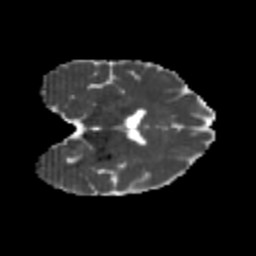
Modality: MD
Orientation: coronal
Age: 25
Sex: female
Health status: healthy
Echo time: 0.074 s